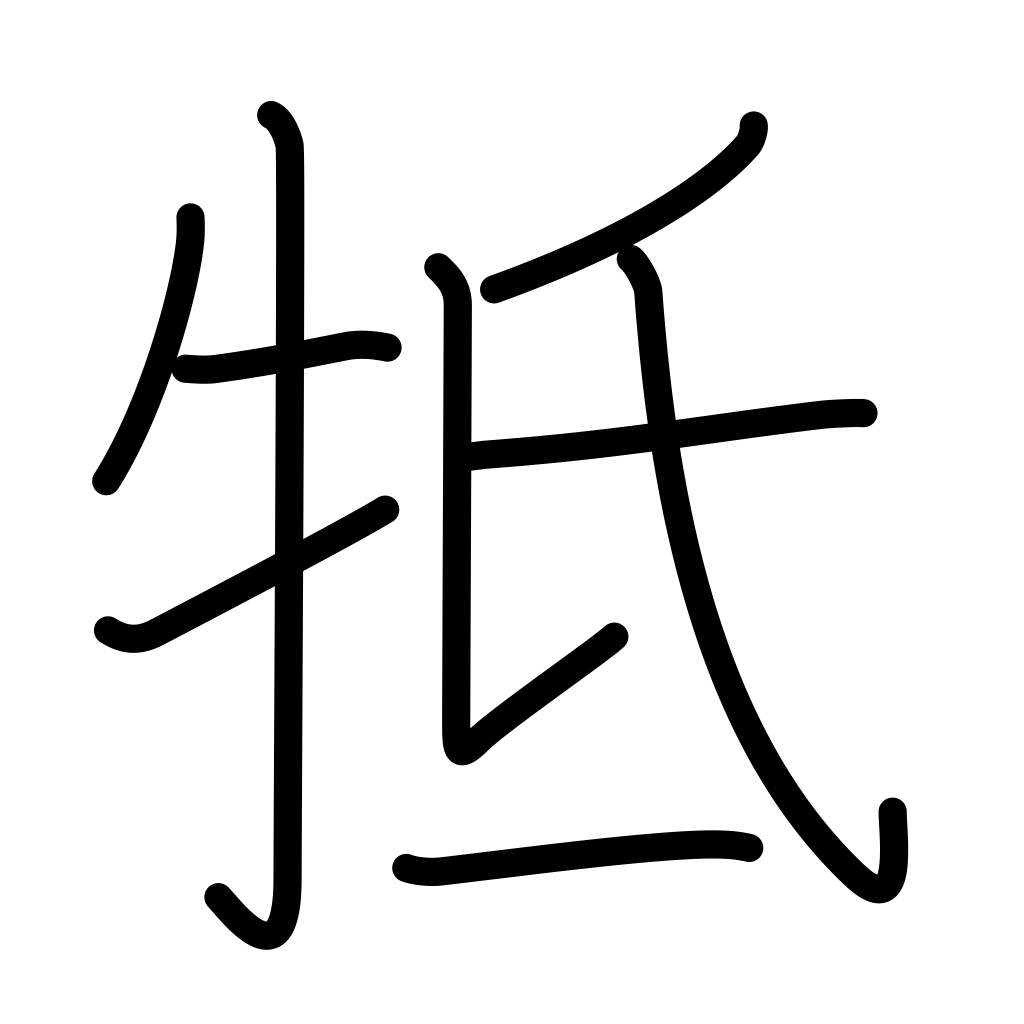
Meaning: touch